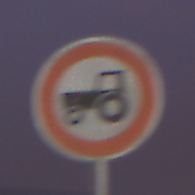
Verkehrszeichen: VerbotKraftfahrzeugeZuegeNichtSchneller25
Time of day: SunriseSunset
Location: Outdoor (Urban)
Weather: PartlyCloudy
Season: NotSpecified
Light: Artificial